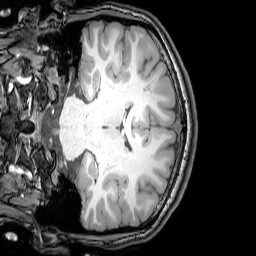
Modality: T1w
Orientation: coronal
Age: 22
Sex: female
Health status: healthy
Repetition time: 0.081 s
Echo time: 0.037 s